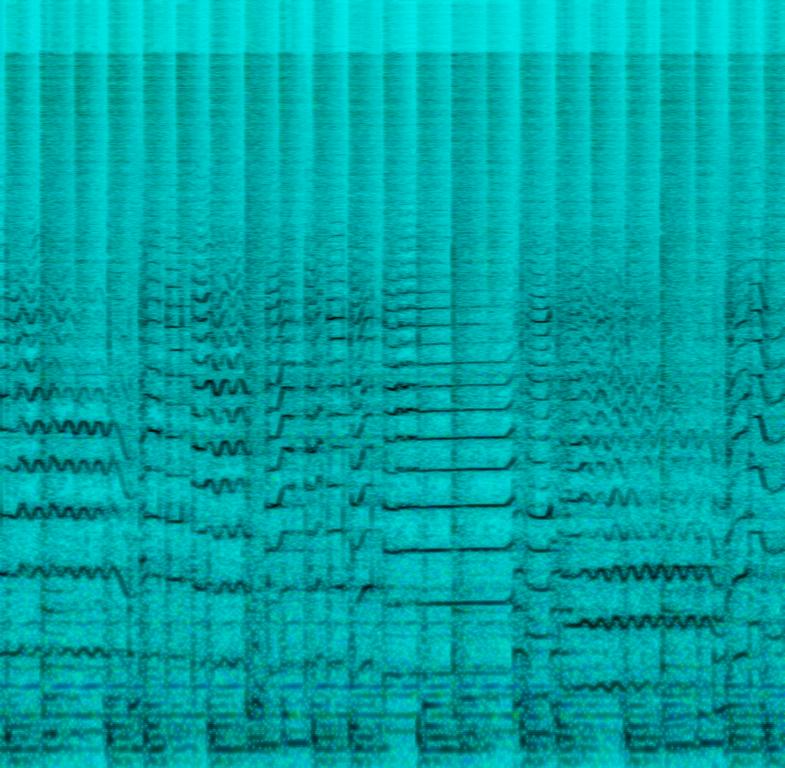
This is the live performance of a blues music piece. It is an instrumental performance. The lead electric guitar is playing a blues solo while another electric guitar and a bass guitar are playing in the background. The rhythmic background consists of a slow tempo blues acoustic drum beat. There is a groovy atmosphere to this performance. This piece could be playing in the background at a rock bar.